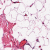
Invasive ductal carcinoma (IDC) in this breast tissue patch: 0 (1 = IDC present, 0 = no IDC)